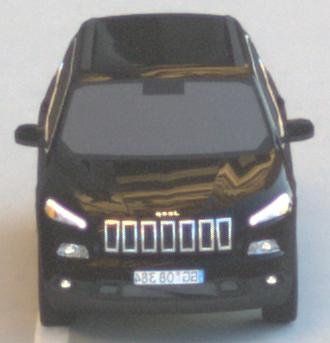
Make: Jeep
Model: Cherokee 3.2 V6 Pentastar
Detailed model: Cherokee (KL)
Model produced from: 2014/07
Model produced until: 2015/07
Doors: 5
Color: black
Road condition: dry road
Daytime: sunrise or sunset
Contrast: medium contrast